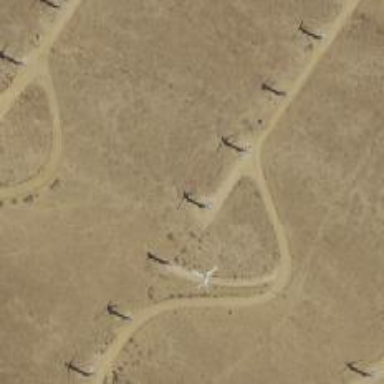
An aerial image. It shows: Wind power generator with wind turbines.